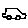
Label: car